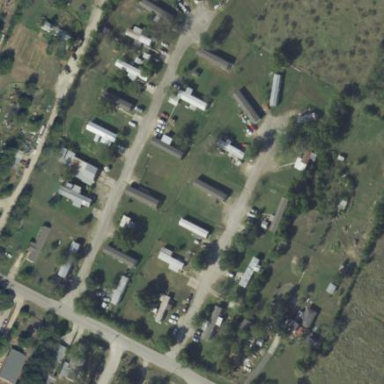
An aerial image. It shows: Residential area designated as trailer park.